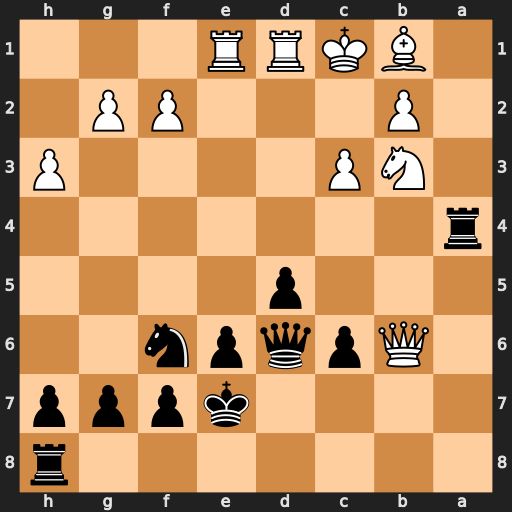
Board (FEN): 7r/4kppp/1Qpqpn2/3p4/r7/1NP4P/1P3PP1/1BKRR3
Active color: b
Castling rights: -
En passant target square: -
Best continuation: Rb8 Qc5 Rxb3 Qxd6+ Kxd6